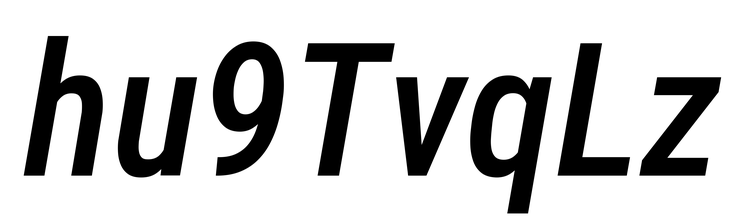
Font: Roboto-Italic_Condensed_Medium_Italic